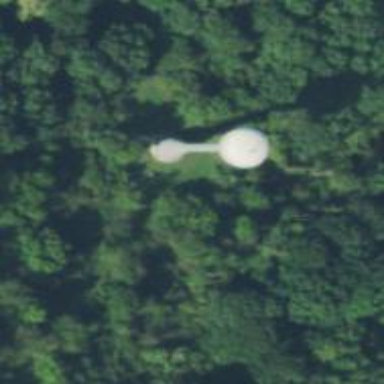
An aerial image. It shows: Water tower that is man-made.